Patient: sex F, age 71
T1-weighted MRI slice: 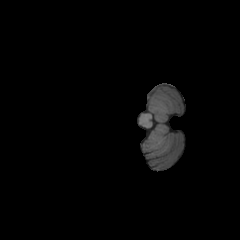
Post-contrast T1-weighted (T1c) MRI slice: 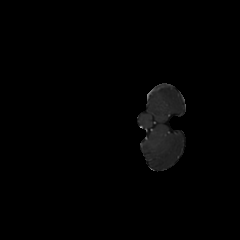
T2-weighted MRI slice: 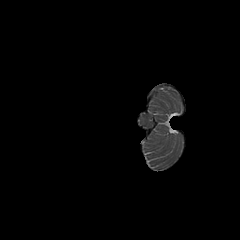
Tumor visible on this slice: no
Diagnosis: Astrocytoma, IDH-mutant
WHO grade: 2